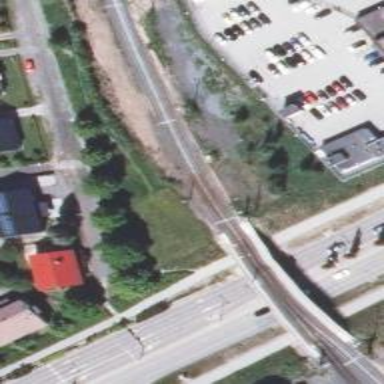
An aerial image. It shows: Bridge carrying railway with continuous electrified contact lines.